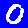
Digit: 0